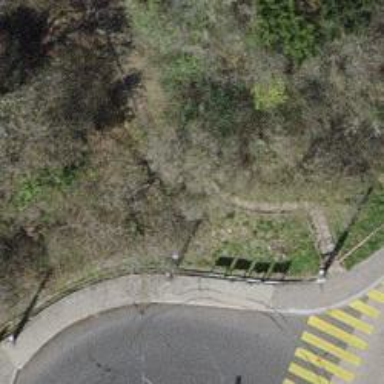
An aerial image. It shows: Road with steps.